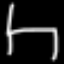
Label: chair